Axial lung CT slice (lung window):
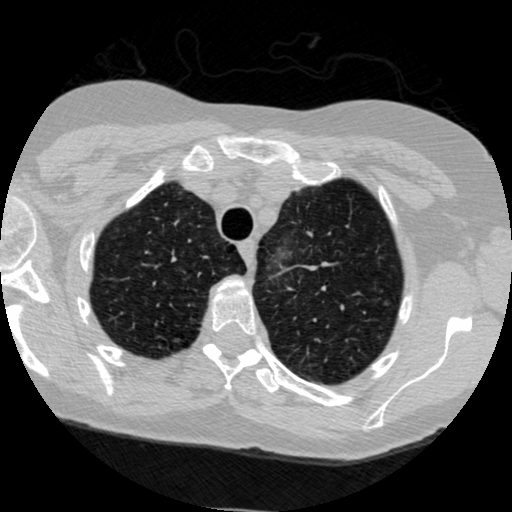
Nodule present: no